Field crop: maize
Growth stage: 1
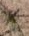
Species: salsola